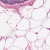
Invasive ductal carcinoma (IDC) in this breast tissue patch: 0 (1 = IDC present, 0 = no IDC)